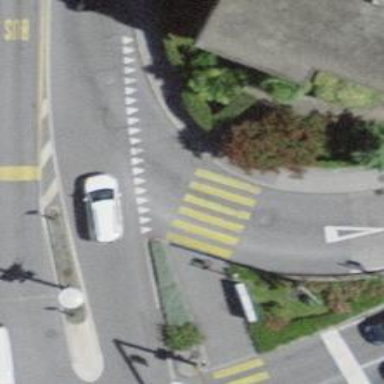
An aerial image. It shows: Marked crossing with zebra markings on the road.